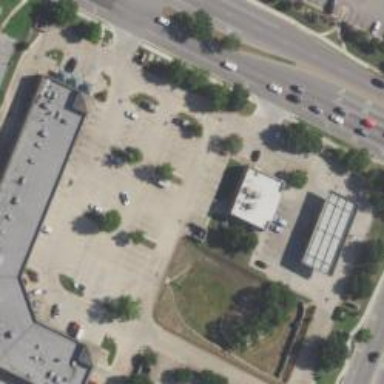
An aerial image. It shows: Convenience shop.